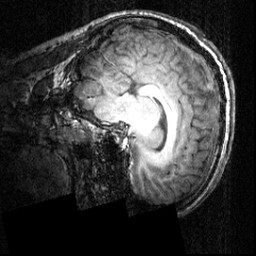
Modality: T1w
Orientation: sagittal
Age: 19
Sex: male
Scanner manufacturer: siemens
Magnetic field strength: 3.951 T
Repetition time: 1.5 s
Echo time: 0.00335 s